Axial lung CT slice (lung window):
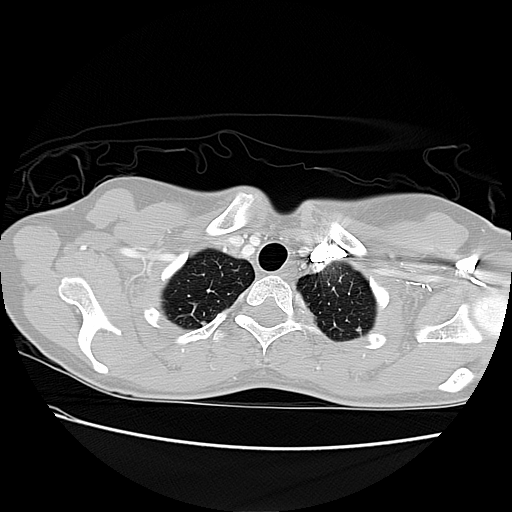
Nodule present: no